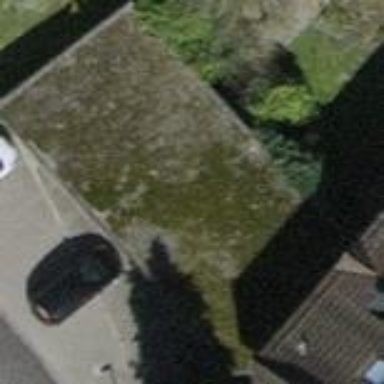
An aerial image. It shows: Garages with flat roofs.